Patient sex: M
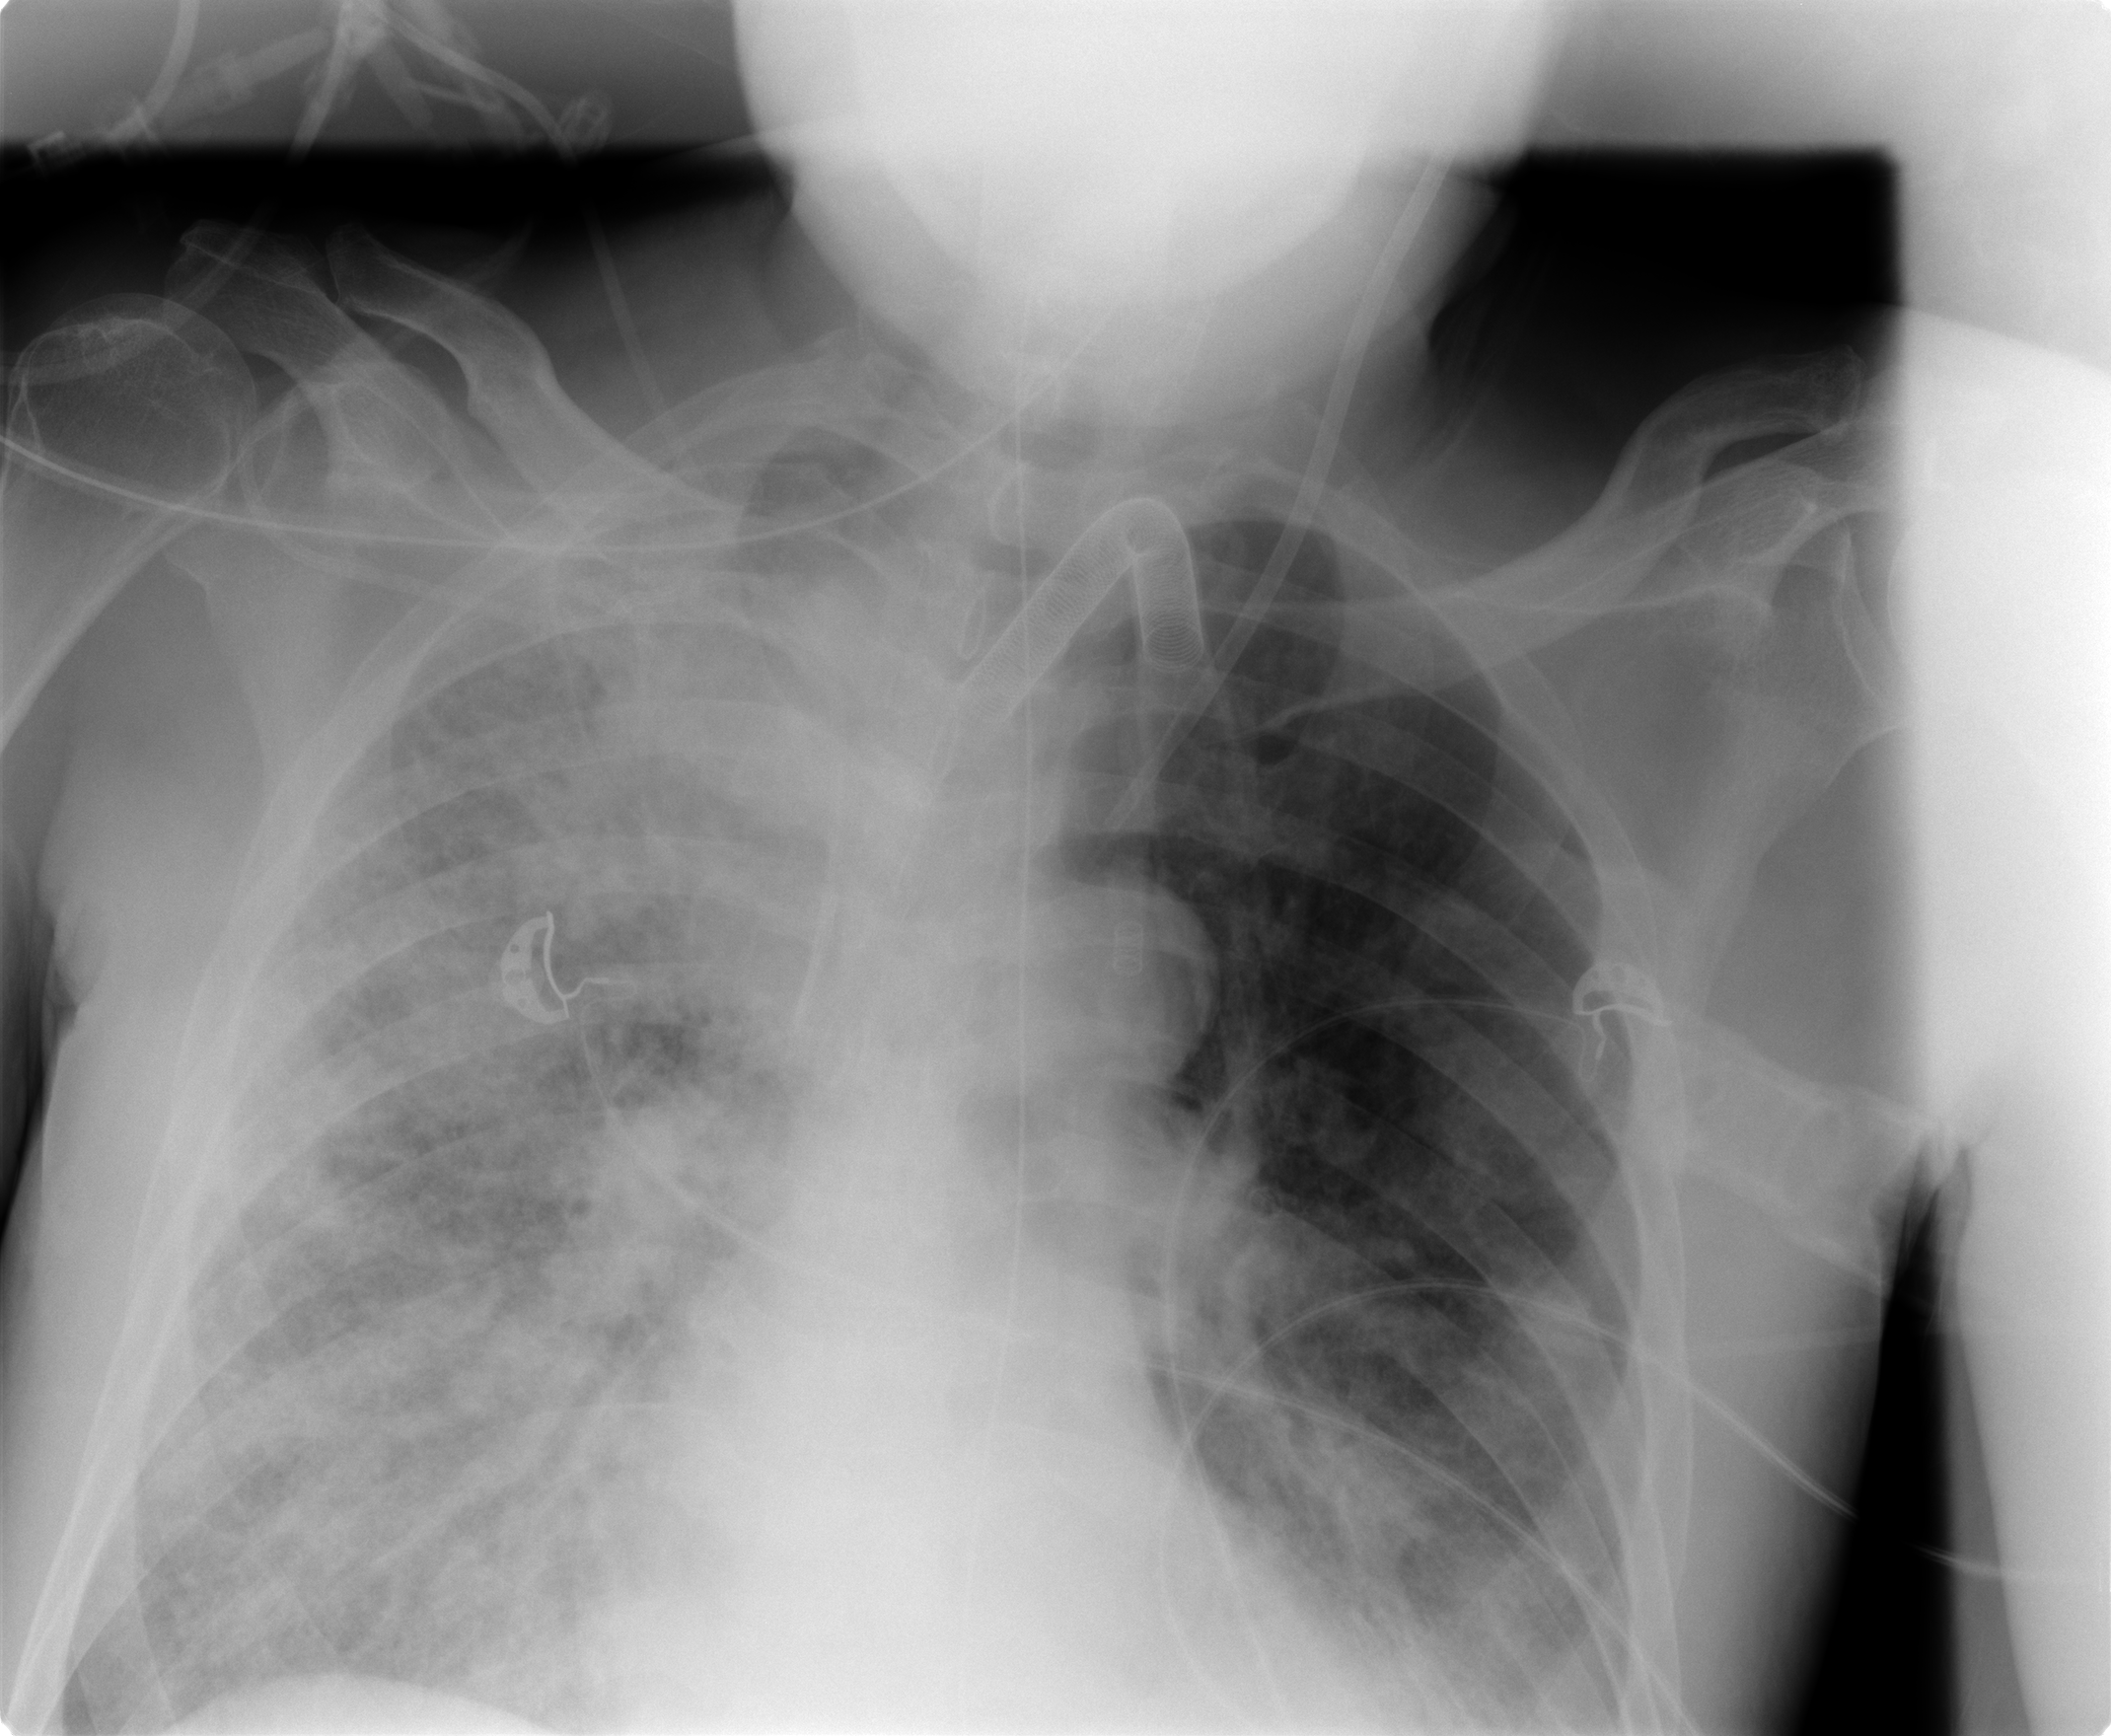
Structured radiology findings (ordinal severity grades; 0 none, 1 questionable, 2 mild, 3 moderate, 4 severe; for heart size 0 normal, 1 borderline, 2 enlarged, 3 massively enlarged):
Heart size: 0
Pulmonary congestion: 0
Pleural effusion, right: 2
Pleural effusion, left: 2
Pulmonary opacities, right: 4
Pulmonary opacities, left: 2
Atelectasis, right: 4
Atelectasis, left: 2